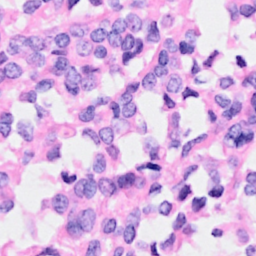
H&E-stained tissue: Breast